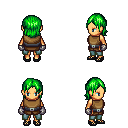
a pixel art fantasy rpg character, female body template, human, tanned skin, leather chest armor, teal pants, green long bangs hairstyle, metal gloves, ghillies, four views (front, back, left, right), 2x2 character sprite sheet, small pixel art, hard edges, no anti-aliasing